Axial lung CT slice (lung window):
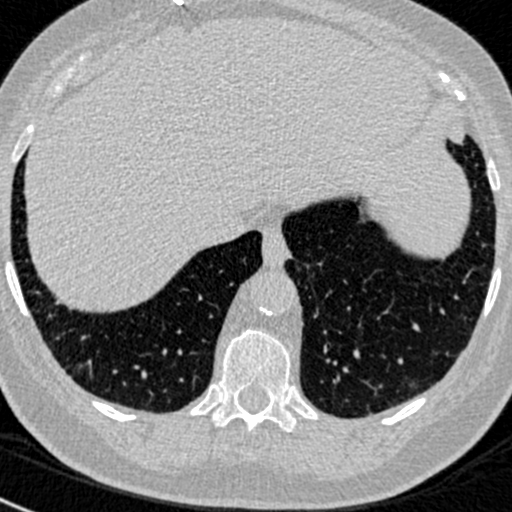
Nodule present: no